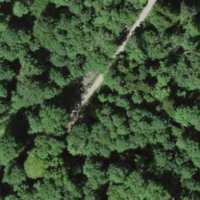
EUNIS habitat code: 41
Species observed at this site:
Anthocharis cardamines
Myodes glareolus